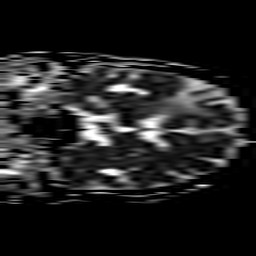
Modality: ADC
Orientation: coronal
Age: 82
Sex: male
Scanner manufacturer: philips
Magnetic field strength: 3 T
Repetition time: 3.334 s
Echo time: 0.076 s